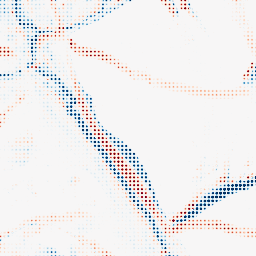
Category: morphological
Decomposition family: morphological_square
Decomposition parameters: operation: average
size: 15
Upsampling method: sinc_blackman
Upsampling parameters: scale: 8
kernel_size: 4
Upsampling scale: 8